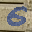
Label: 6